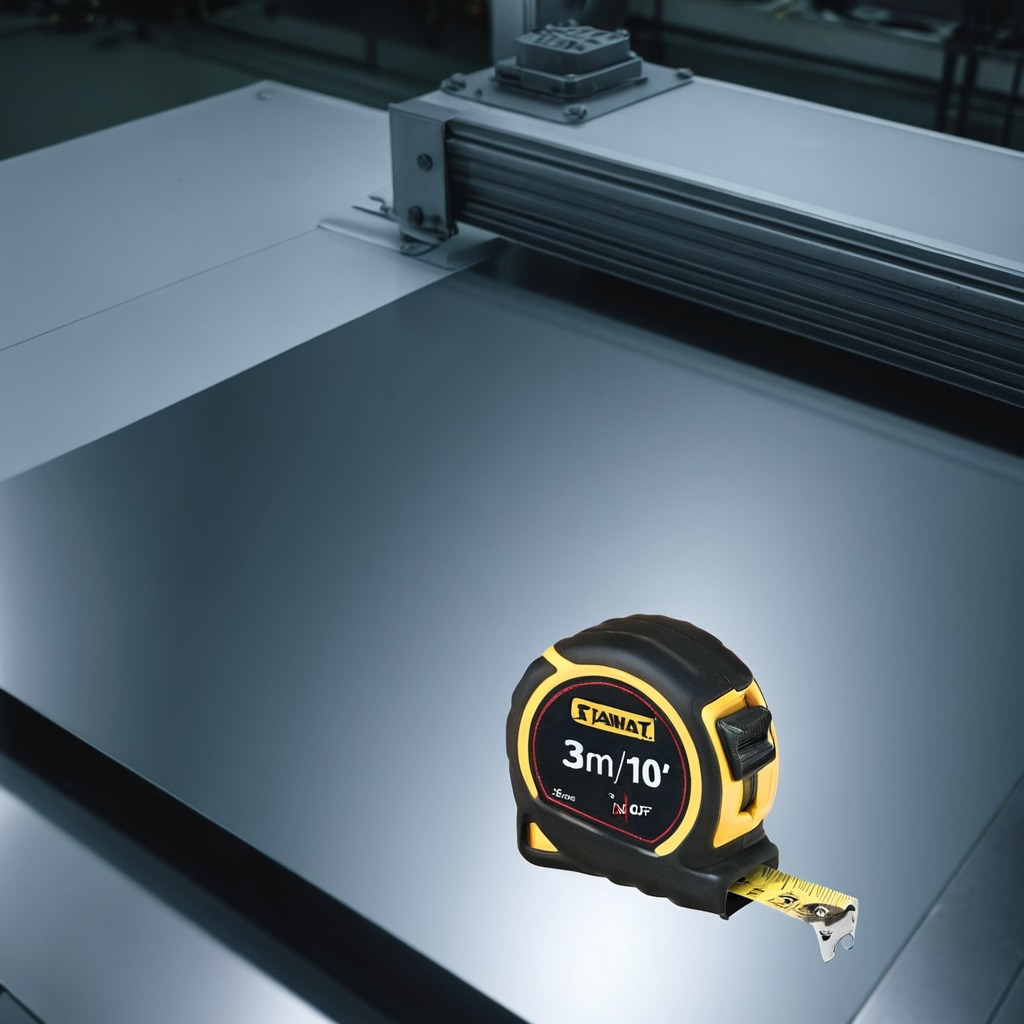
A measuring tape is lying on the metal table in a machine shop under fluorescent lights.